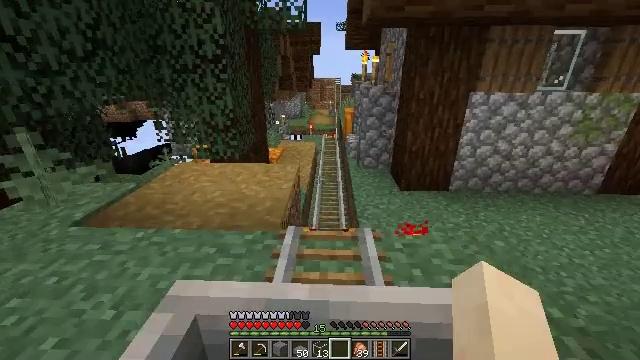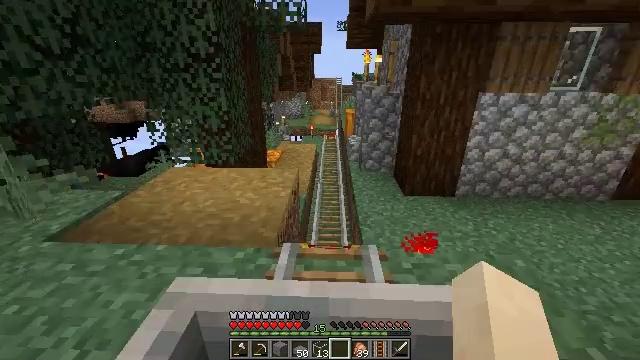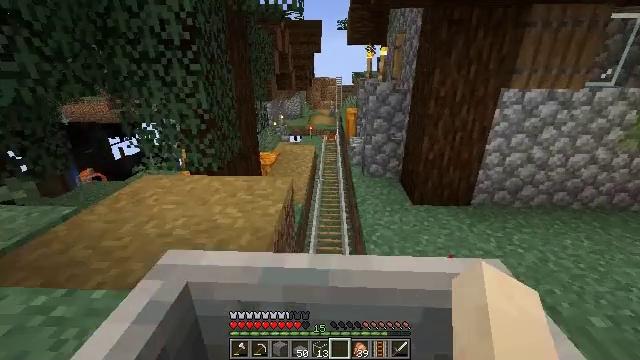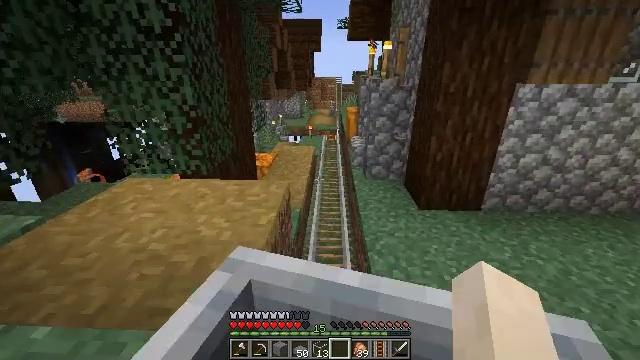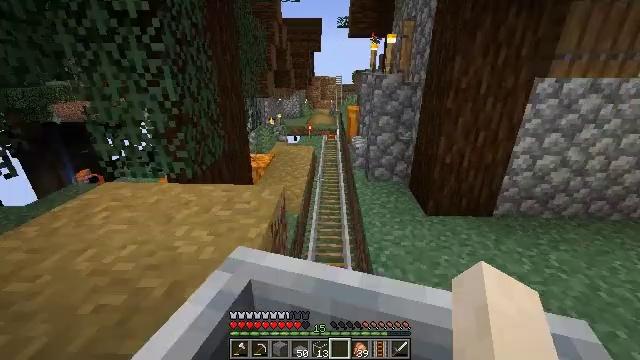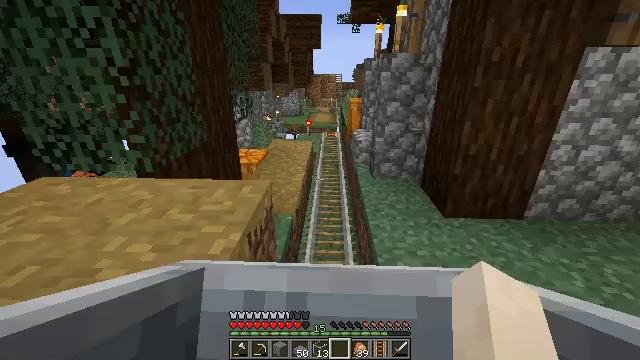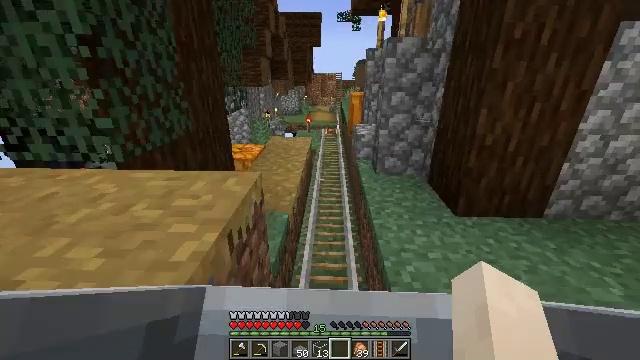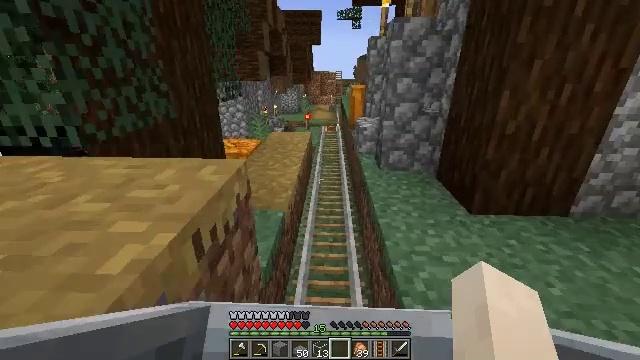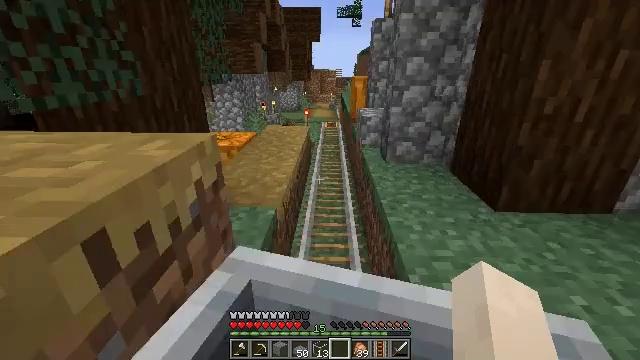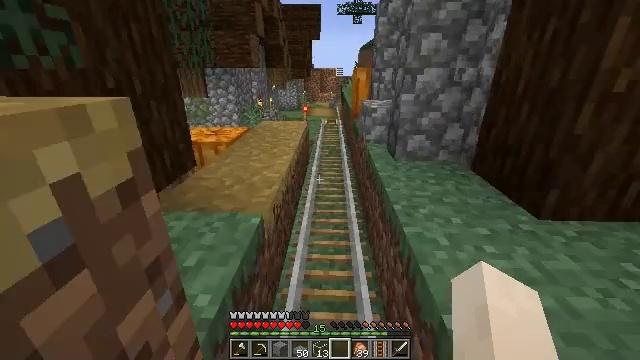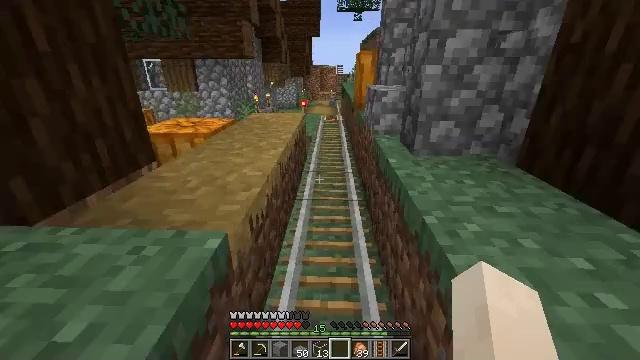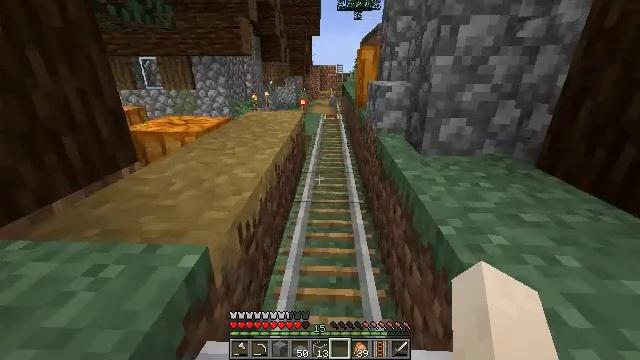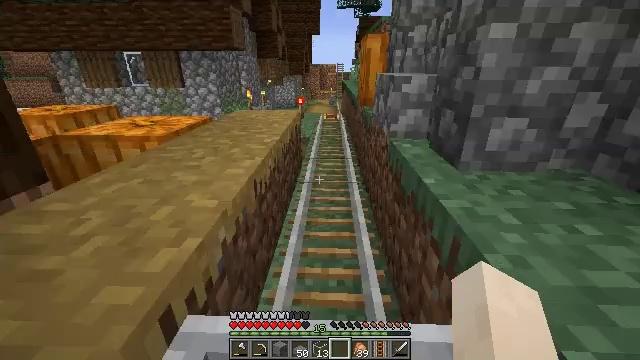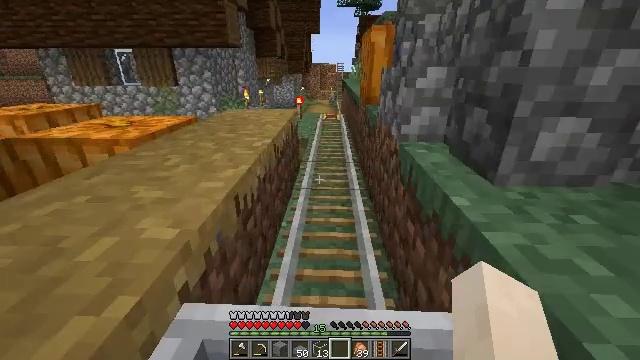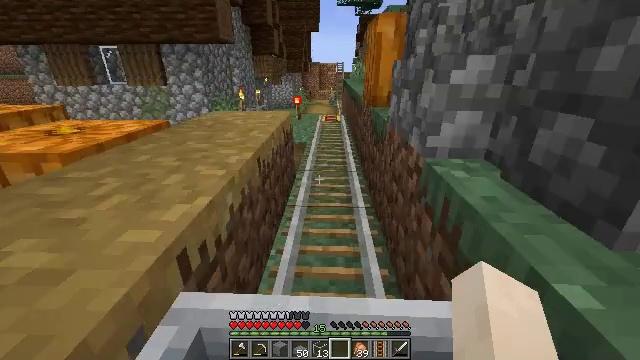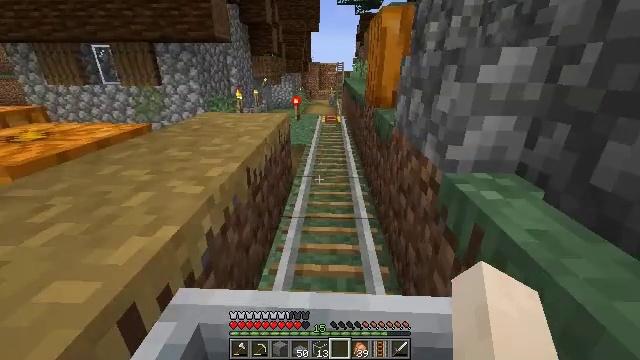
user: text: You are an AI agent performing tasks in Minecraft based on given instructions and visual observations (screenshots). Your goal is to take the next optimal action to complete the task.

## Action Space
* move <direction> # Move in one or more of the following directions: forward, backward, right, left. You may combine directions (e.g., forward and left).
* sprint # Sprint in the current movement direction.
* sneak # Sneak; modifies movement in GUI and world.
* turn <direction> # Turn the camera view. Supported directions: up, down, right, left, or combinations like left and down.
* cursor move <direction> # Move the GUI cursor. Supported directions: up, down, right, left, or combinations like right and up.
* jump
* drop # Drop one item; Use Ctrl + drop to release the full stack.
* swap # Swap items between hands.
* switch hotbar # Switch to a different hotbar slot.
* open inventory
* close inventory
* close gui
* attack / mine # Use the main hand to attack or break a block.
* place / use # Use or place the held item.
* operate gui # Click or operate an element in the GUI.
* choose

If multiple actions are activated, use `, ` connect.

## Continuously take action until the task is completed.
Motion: motion action
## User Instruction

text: Mine the stripped spruce log.
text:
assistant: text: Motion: no_op
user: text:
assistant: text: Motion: no_op
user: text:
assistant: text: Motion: no_op
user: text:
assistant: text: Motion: no_op
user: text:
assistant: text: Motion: no_op
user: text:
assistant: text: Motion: no_op
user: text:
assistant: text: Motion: no_op
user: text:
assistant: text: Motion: no_op
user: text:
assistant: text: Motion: no_op
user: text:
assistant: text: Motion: no_op
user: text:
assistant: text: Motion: no_op
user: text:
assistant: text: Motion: no_op
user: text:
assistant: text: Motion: no_op
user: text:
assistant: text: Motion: no_op
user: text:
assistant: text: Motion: no_op
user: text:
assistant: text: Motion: no_op
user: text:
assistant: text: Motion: no_op
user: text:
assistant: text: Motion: no_op
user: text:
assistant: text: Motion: no_op
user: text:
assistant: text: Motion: no_op
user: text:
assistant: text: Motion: no_op
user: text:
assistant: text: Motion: no_op
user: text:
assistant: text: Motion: no_op
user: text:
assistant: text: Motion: no_op
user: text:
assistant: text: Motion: no_op
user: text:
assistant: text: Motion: no_op
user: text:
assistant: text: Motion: no_op
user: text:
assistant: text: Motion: no_op
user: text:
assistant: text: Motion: no_op
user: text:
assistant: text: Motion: no_op